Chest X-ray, PA view. Patient: 49 years old, sex M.
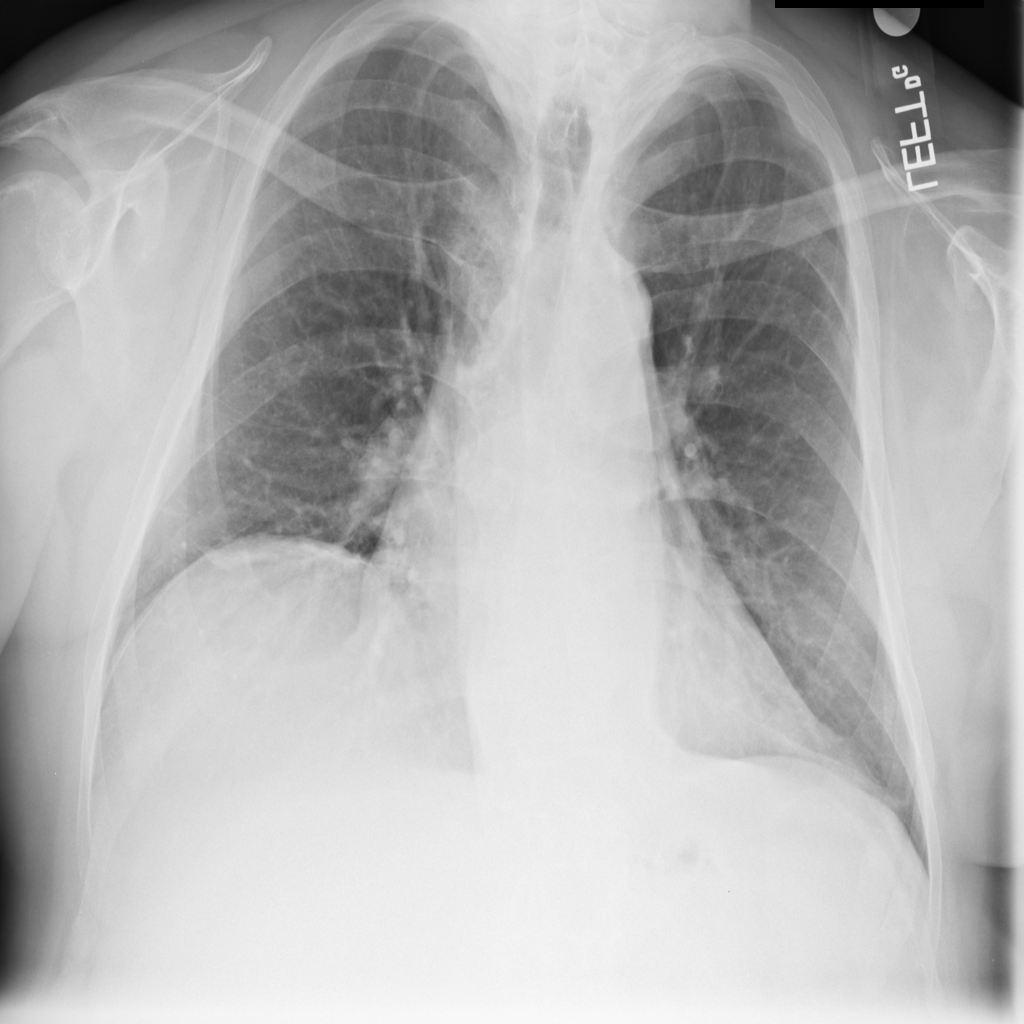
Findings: No Finding